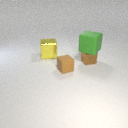
small brown rubber cube in front of small brown metal cube